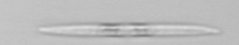
Label: pennate_Pseudo-nitzschia